Question: The problem i'm facing here is javascript validation not working if there is more than one row. Why doesn't it validate the when there is more than one row?
'''
function mstatusvalidate()
{
if(document.mstatus.mealstatus.value == "empty")
{
alert("Meal status field should not be empty.");
document.mstatus.mealstatus.focus();
return false;
}
return true;
}
'''
and
'''
if( mysql_result($m_result, $i, 'ActiveStatus') != 'empty' )
{
if( mysql_result($m_result, $i, 'ActiveStatus') == 'Y' )
{
echo "<td class=green >Active</td>";
}
else if( mysql_result($m_result, $i, 'ActiveStatus') == 'N' )
{
echo "<td class=red >Inactive</td>";
}
}
else
{
echo "<td><form name=mstatus method=post onsubmit=return(mstatusvalidate()); action='voucherstatus_update.php?id_meal= " . mysql_result($m_result, $i, 'MealPlanID') . "'><select name=mealstatus><option value=empty></option><option value=active>Active</option><option value=inactive>Inactive</option></select><input type=submit class=update_status title="Update " . mysql_result($result, $i, 'GuestName') . " meals status" value=Update></form></td>";
}
'''
Image of the html combobox form

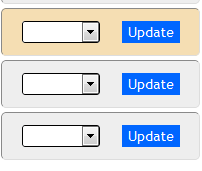
Answer: Here you go:
:
'''
function mstatusvalidate(f)
{
if(f.mealstatus.value == "empty")
{
alert("Meal status field should not be empty.");
f.mealstatus.focus();
return false;
}
return true;
}
'''
:
'''
echo "<td><form method=post onsubmit="return mstatusvalidate(this)"; action='voucherstatus_update.php?id_meal= " . mysql_result($m_result, $i, 'MealPlanID') . "'><select name=mealstatus><option value=empty></option><option value=active>Active</option><option value=inactive>Inactive</option></select><input type=submit class=update_status title="Update " . mysql_result($result, $i, 'GuestName') . " meals status" value=Update></form></td>";
'''